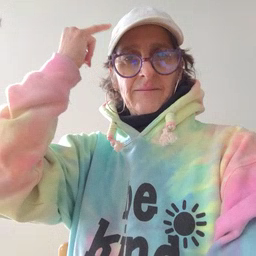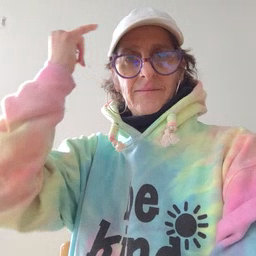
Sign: if